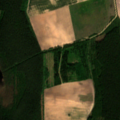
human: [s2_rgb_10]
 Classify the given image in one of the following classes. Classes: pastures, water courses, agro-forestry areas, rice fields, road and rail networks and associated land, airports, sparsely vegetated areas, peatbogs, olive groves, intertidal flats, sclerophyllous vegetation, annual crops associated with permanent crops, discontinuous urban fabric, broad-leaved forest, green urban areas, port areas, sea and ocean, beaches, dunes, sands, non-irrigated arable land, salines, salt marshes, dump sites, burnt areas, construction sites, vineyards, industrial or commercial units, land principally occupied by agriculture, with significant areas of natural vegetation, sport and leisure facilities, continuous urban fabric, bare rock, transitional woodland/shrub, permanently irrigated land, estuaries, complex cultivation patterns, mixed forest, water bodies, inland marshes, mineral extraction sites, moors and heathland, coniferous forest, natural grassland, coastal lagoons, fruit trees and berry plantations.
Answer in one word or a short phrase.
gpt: non-irrigated arable land, coniferous forest